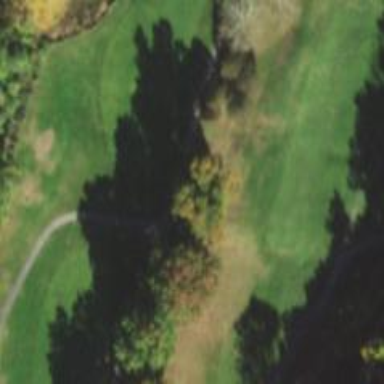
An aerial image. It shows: Path used for both walking and golf.